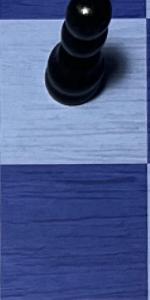
Label: Empty